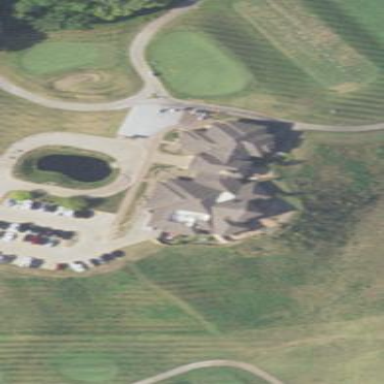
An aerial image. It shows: Clubhouse building associated with golf course.